You are looking at the raw vibration waveform of a rotating shaft. What is the most likely rotor condition (normal, misalignment, unbalance, looseness)?
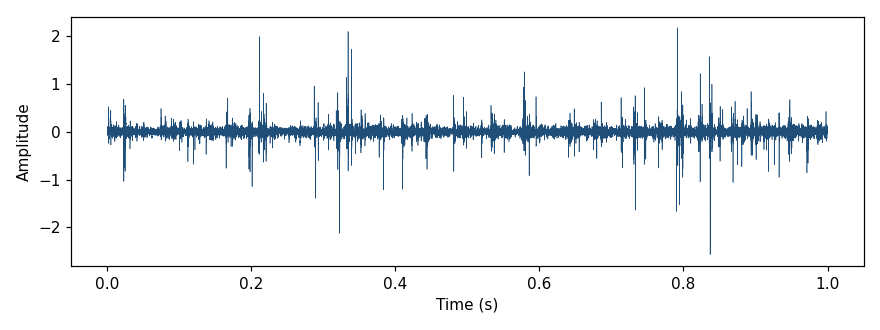
Answer: normal